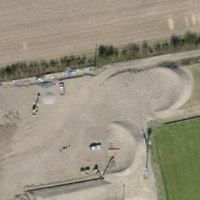
EUNIS habitat code: 52
Species observed at this site:
Cyperus esculentus